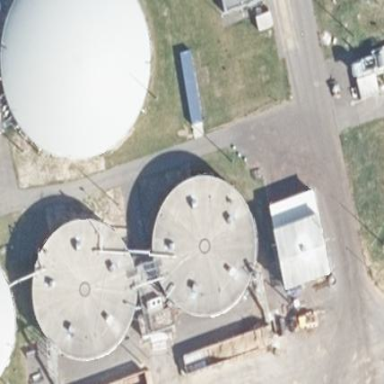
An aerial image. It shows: Silo building.